Question: I am running a SQL query that only returns a portion of the entire data. In other words, the data is 'framed.' I have an 'ORDER(ORDER BY' part and for whatever reason, that part isn't working all of the time. Sometimes I get what I expect, and other times I don't.
The query:
'''
SELECT
*
FROM
(
SELECT
ROW_NUMBER() OVER(ORDER BY [datetime] DESC, timeMicroSec DESC) AS rowNum,
...
FROM
...
WHERE
...
) AS TempTbl
WHERE
rowNum BETWEEN @startRow AND @endRow;
'''
The whole data query works when it is not framed and I use an 'ORDER BY' clause at the end. In the image below, the [datetime] column and the [timeMicroSec] column are joined with string concatenation.

As you can see, the ordering is all messed up. Any help would be appreciated.
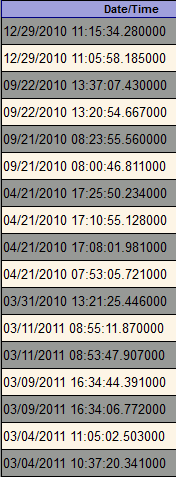
Answer: When you cast a DateTime as a Varchar, it changes the way that SQL Server will order the column. It will no longer order it chronologically, but instead as just a plain old string.
If the data type is a DateTime, you would get the following descending sort order:
'''
01/11/2011
02/22/2010
'''
The first date is later chronologically... but if the data type is a Varchar... it would be sorted as:
'''
02/22/2010
01/11/2011
'''
Because the string "02" comes after "01"... the actual date value doesn't matter at this point. When you concatenate your date with timeMicroSec, you change the sorting to a Varchar sort.
Like the others said... if you order by RowNum instead of by your concatenated string, you will get a chronological order.